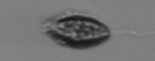
Label: Pseudochattonella_farcimen